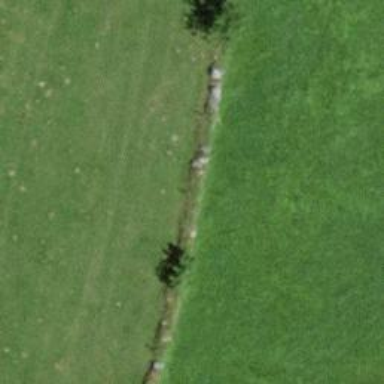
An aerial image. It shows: Wall made of dry stone.